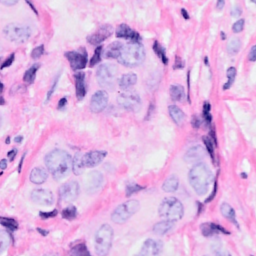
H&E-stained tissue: Breast